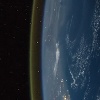
Label: water